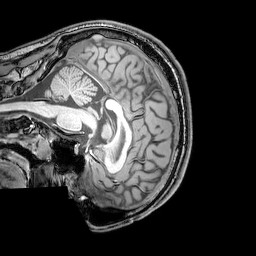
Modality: T1w
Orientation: sagittal
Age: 23
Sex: male
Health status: healthy
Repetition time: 0.081 s
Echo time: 0.037 s